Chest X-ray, AP view. Patient: 25 years old, sex M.
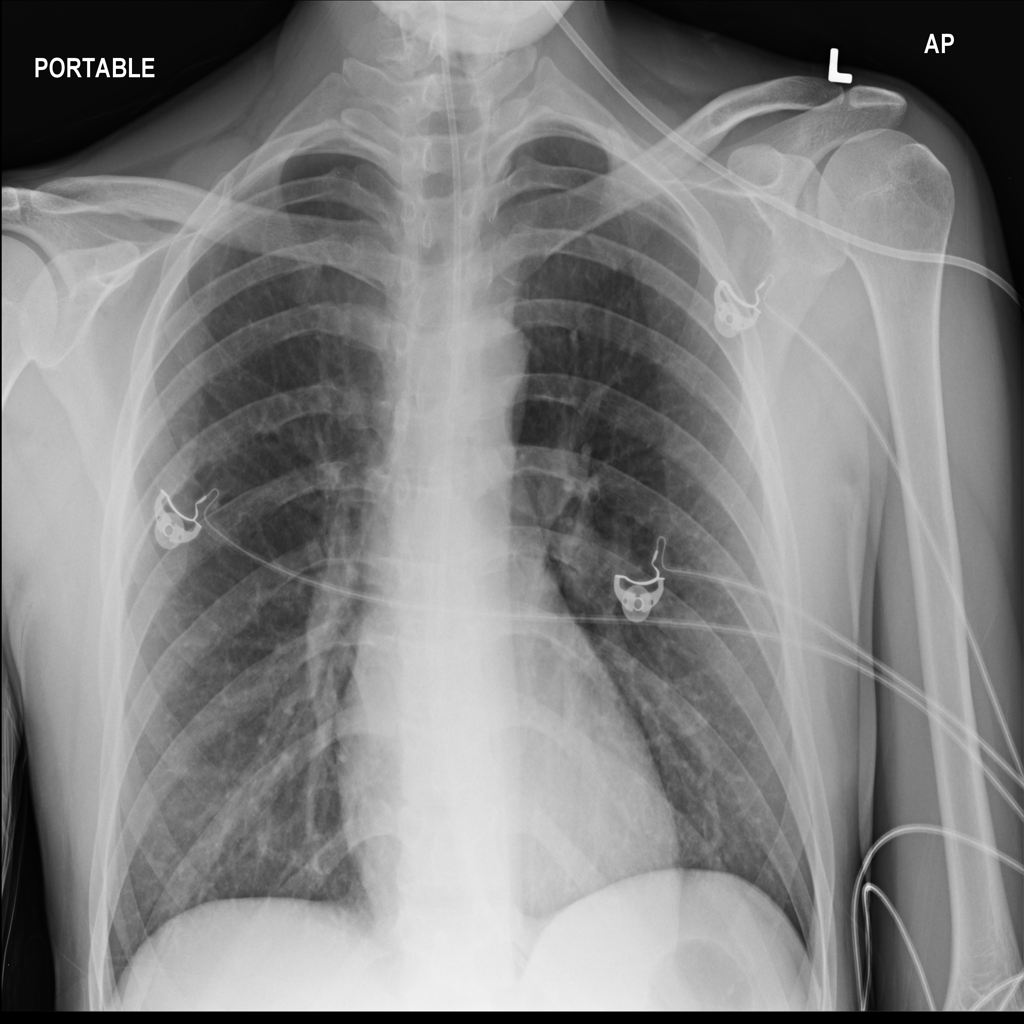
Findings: No Finding